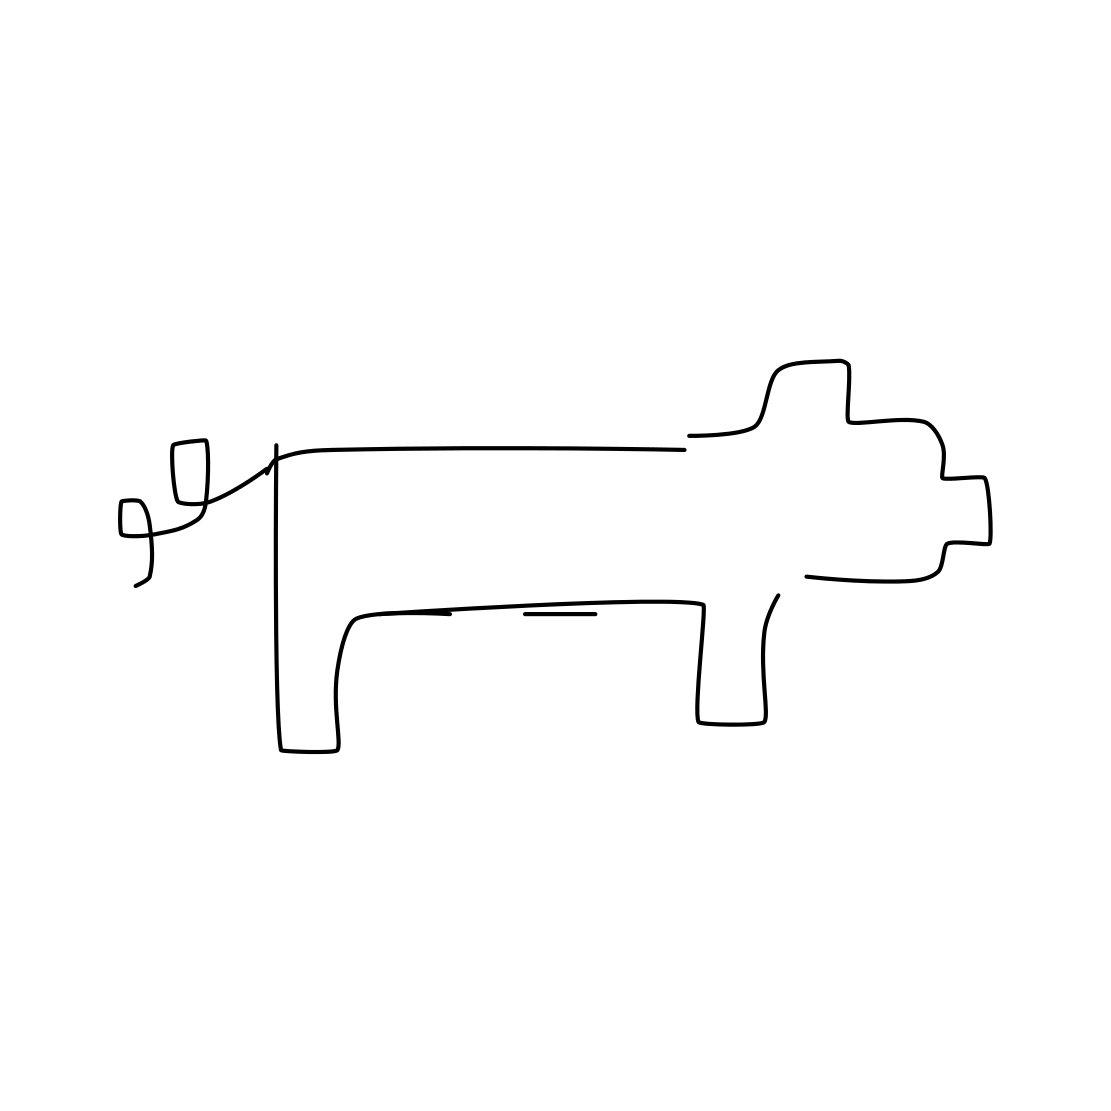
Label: pig